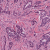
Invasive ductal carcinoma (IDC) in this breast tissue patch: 1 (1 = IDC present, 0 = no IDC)